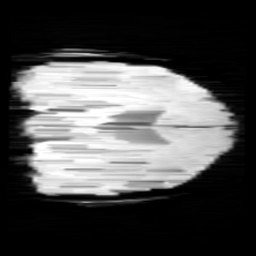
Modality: minIP
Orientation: coronal
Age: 10
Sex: male
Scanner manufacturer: siemens
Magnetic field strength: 3 T
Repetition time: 0.027 s
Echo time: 0.02 s